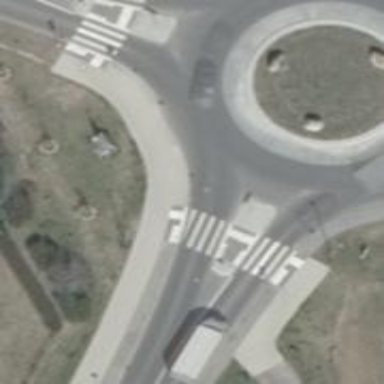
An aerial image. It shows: Uncontrolled zebra crossing on the road.